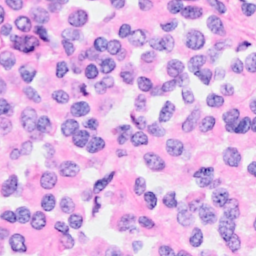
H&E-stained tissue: Breast